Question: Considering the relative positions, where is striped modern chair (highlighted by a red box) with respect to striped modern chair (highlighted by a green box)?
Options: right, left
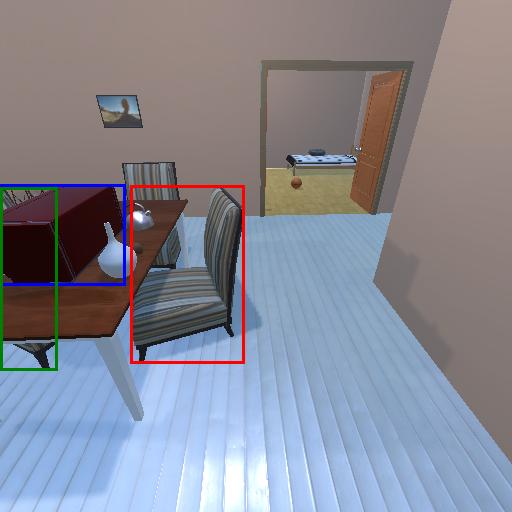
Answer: right